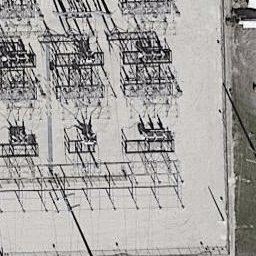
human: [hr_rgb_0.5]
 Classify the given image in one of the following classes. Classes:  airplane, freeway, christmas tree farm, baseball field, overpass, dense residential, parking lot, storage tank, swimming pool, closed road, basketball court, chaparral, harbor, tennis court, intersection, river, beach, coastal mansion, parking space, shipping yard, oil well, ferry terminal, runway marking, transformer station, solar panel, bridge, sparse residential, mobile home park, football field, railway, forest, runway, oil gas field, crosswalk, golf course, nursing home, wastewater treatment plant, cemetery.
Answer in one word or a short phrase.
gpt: transformer station